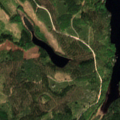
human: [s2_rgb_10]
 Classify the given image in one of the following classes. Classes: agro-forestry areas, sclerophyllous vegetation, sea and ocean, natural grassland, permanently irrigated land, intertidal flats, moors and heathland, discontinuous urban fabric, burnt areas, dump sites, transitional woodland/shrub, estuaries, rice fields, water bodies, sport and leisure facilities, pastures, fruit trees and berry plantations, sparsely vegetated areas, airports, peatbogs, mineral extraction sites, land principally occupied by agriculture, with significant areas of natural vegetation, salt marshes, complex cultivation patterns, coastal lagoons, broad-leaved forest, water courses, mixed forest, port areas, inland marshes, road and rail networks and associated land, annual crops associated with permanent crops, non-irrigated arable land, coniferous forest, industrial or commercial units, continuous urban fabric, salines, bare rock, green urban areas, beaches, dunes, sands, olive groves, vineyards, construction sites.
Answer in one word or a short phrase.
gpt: coniferous forest, mixed forest, water bodies